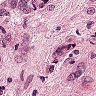
Metastatic tissue present: yes